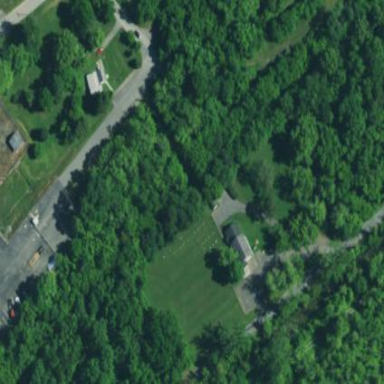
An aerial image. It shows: Grave yard.